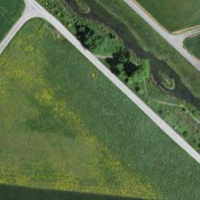
EUNIS habitat code: 52
Species observed at this site:
Prunus padus